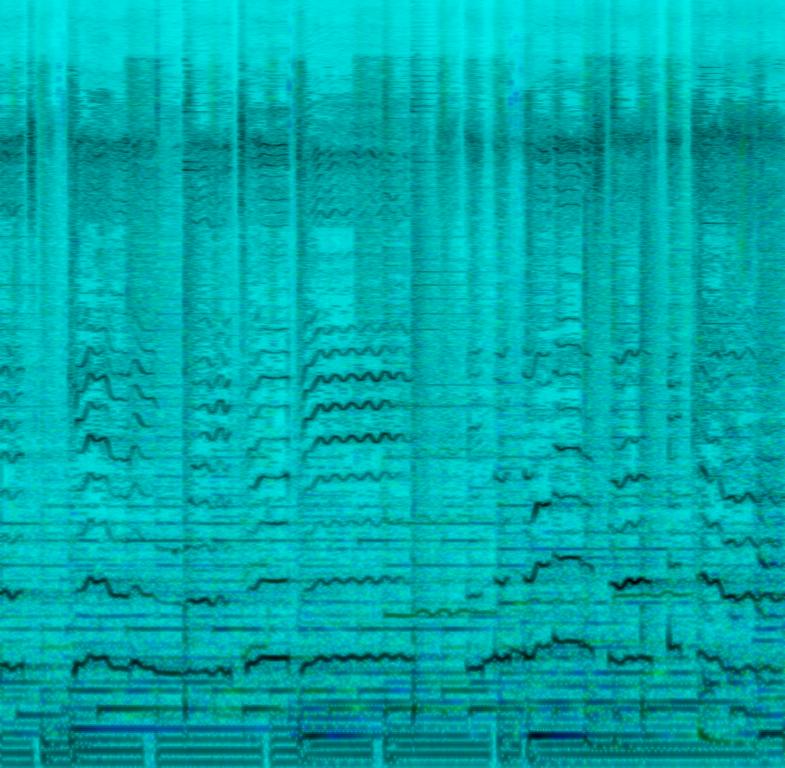
This is a pop music piece. There is a female vocalist singing melodically in the lead. The acoustic guitar is playing the main tune while the bass guitar is playing in the background. The rhythm is provided by a slow tempo acoustic drum beat. The atmosphere is emotional. This piece could be used in the soundtrack of a romance movie where the characters are missing each other at night.